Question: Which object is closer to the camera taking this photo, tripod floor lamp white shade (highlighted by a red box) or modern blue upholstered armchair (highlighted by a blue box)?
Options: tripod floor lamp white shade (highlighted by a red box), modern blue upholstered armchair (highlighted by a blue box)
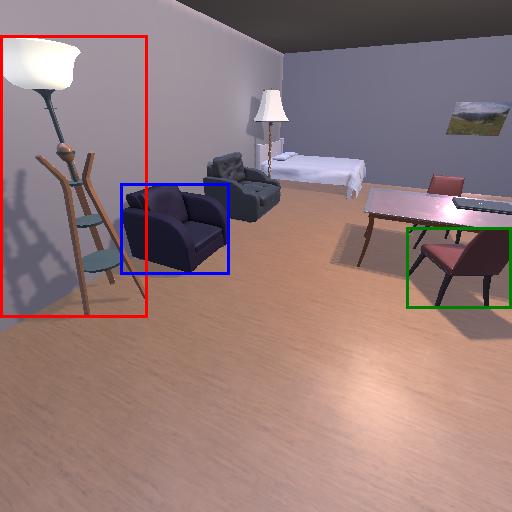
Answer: tripod floor lamp white shade (highlighted by a red box)